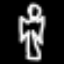
Label: angel